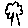
Label: tree